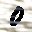
Label: 0